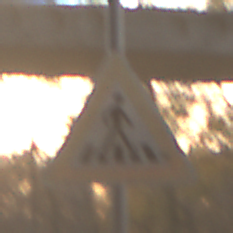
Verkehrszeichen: FussgaengerueberwegLinks
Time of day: SunriseSunset
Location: Roofed (Suburban)
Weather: Clear
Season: NotSpecified
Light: Natural